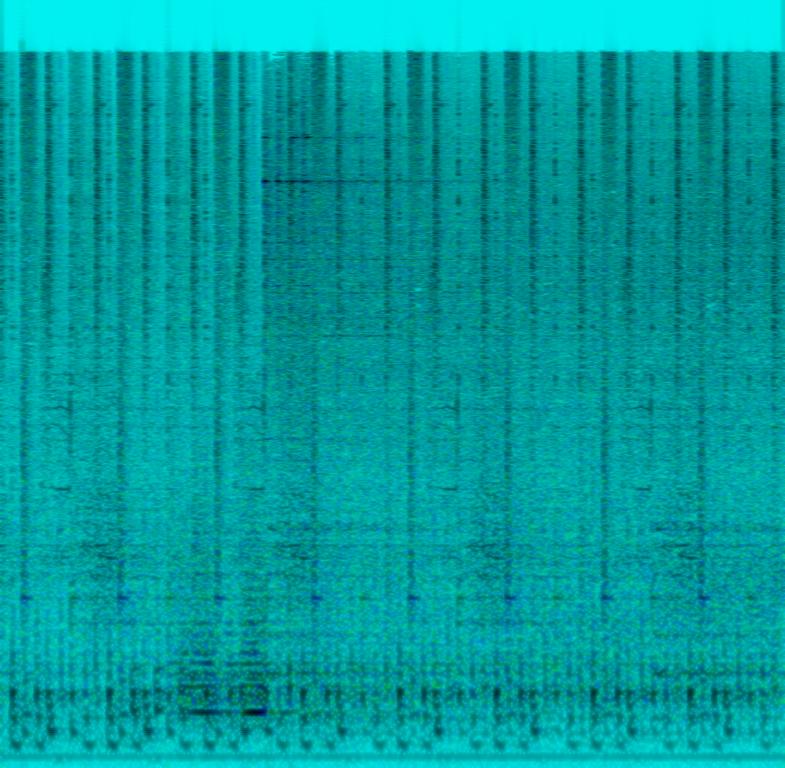
The low quality recording features an electro song that consists of percussive elements, echoing hi hats, shimmering shakers, cowbell, claps and repetitive percussive bass loop. At the end of the loop, there are snare rolls and risers layered together, building up tension for the drop. It sounds exciting and suspenseful.